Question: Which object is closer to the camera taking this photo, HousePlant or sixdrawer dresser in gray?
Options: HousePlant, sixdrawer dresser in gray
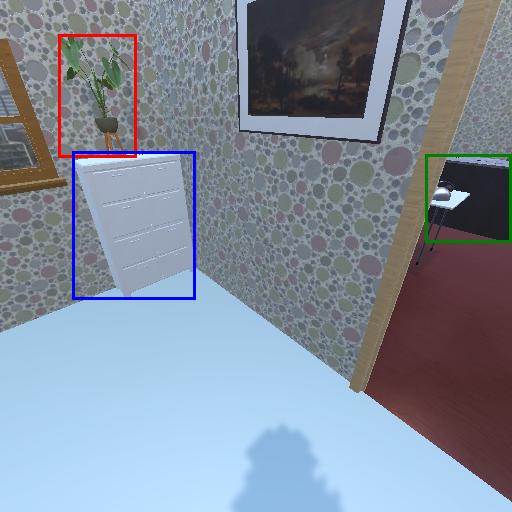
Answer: HousePlant